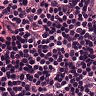
Metastatic tissue present: no